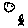
Label: moon